Interaction volume radius: 5 \u00c5
Interaction volume height: 30 \u00c5
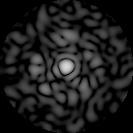
Disorder parameter: 0.8724